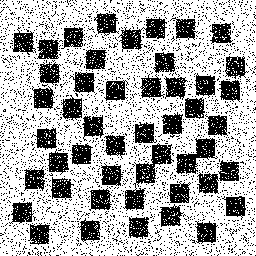
Squares: 48
Triangles: 0
Stars: 0
Total shapes: 48